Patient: sex F, age 71
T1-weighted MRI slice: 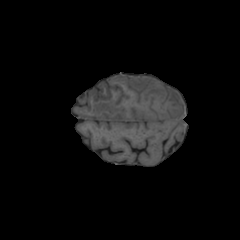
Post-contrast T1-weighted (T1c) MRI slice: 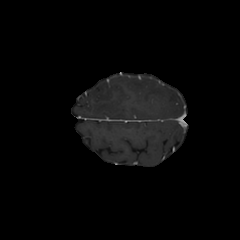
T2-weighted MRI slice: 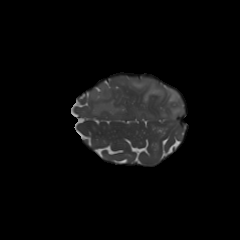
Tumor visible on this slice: yes
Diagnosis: Glioblastoma, IDH-wildtype
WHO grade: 4